Interaction volume radius: 10 \u00c5
Interaction volume height: 20 \u00c5
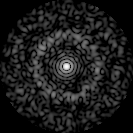
Disorder parameter: 0.8214